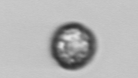
Label: Dinophyceae